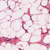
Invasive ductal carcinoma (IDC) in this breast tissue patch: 1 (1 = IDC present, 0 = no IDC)